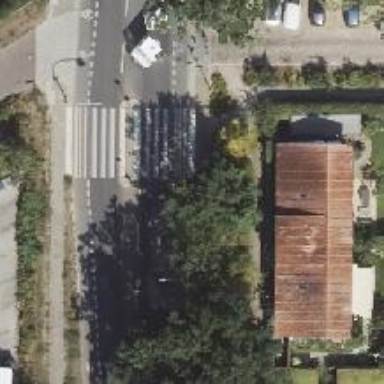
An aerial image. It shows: Secondary road with asphalt surface and designated cycle lane.